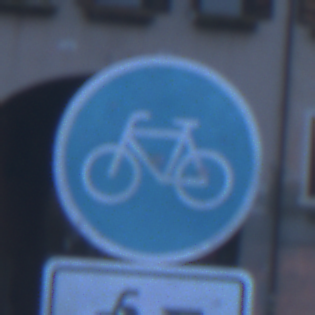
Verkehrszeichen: Radweg
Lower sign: EinspurigeFahrzeugeFrei2
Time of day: Dawn
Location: Outdoor (Urban)
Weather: PartlyCloudy
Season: NotSpecified
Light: Natural